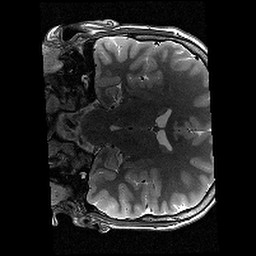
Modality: T2w
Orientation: coronal
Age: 11
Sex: male
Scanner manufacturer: siemens
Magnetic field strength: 3 T
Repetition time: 9.23 s
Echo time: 0.067 s